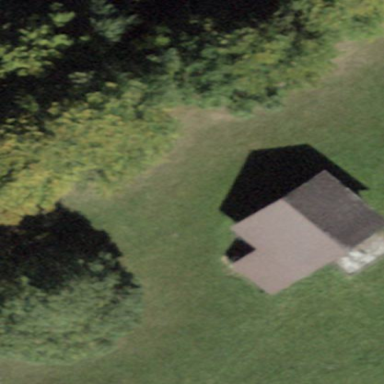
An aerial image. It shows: Rural barn.